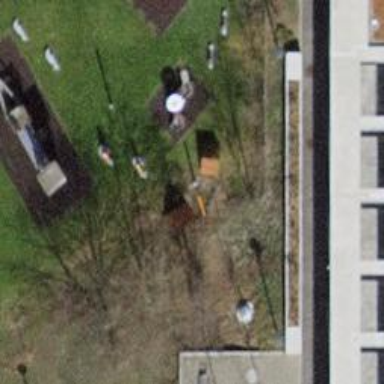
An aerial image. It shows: Playground with springy equipment.